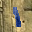
Label: 1